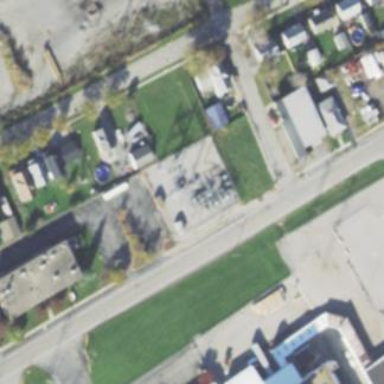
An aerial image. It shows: Power substation.